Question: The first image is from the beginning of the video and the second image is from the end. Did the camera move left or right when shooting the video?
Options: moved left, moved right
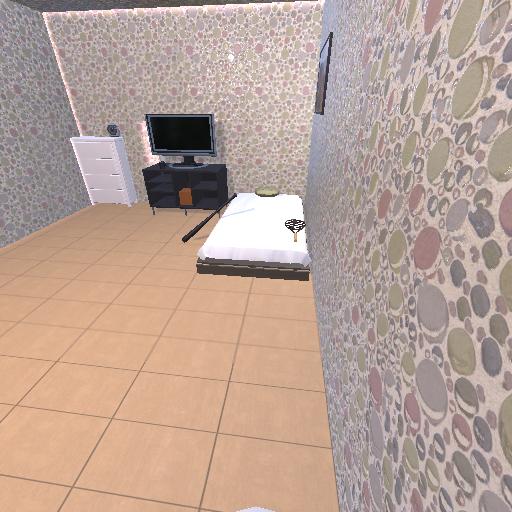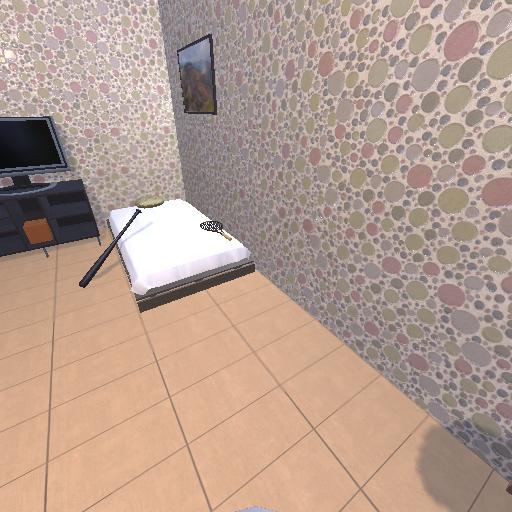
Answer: moved left